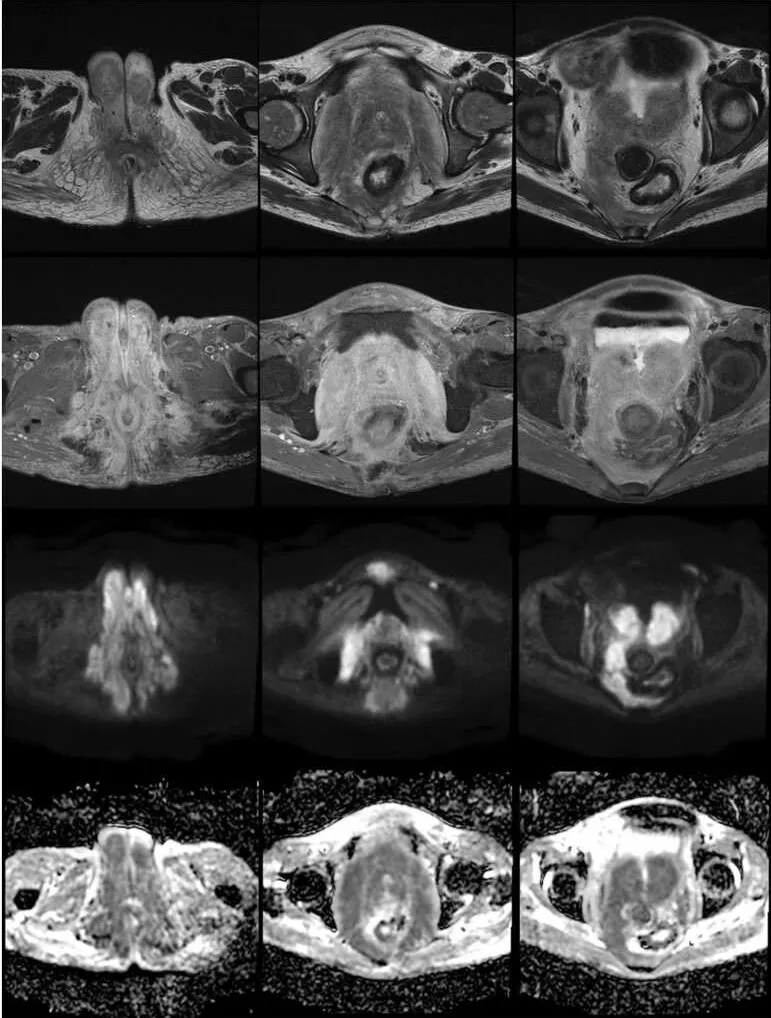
An infiltrative soft tissue is seen in the pelvic and perineum. It infiltrates the perineal skin and both labia major, and bilateral internal obturator muscles leading to the enlargement of these structures. presacral fat, and mesorectal fascia in the right side and the bladder neck were also involved. The lesion had an iso signal on T1 weighted, and a mildly high signal on T2 weighted images, showing mild enhancement and restriction of diffusion on DWI sequences. (from top to bottom first row: T2 weighted, second row: T1 weighted with contrast,third row: DWI and the fourth row:ADC).
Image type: radiology (mri)